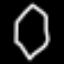
Label: octagon